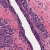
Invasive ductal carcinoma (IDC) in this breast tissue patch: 0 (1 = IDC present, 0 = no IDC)